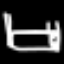
Label: bed